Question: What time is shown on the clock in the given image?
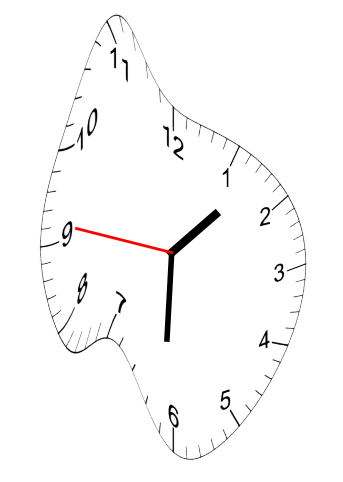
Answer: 01:30:46